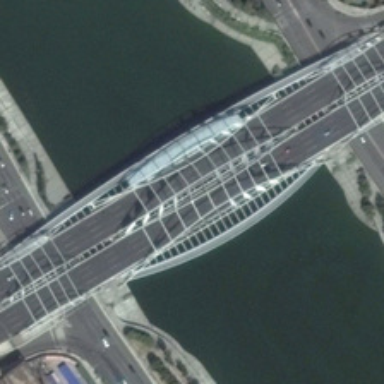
A bridge is on a river with green trees and roads in two sides .